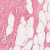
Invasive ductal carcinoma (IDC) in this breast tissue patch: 0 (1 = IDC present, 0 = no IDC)